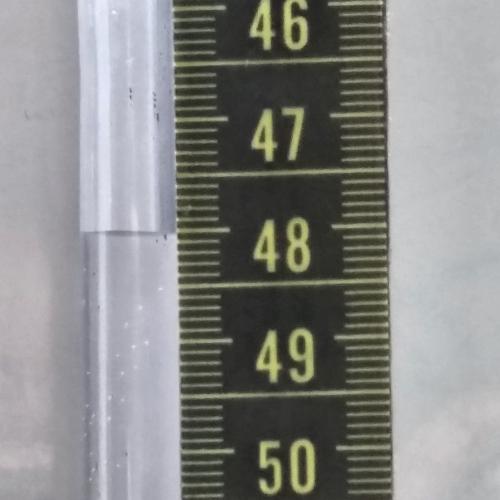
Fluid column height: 48.0 cm